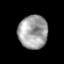
Tissue: prostate
Cell type: T cells
Senescence score: 0.2994
Nuclear area (px): 958
Mean DAPI intensity: 160.559